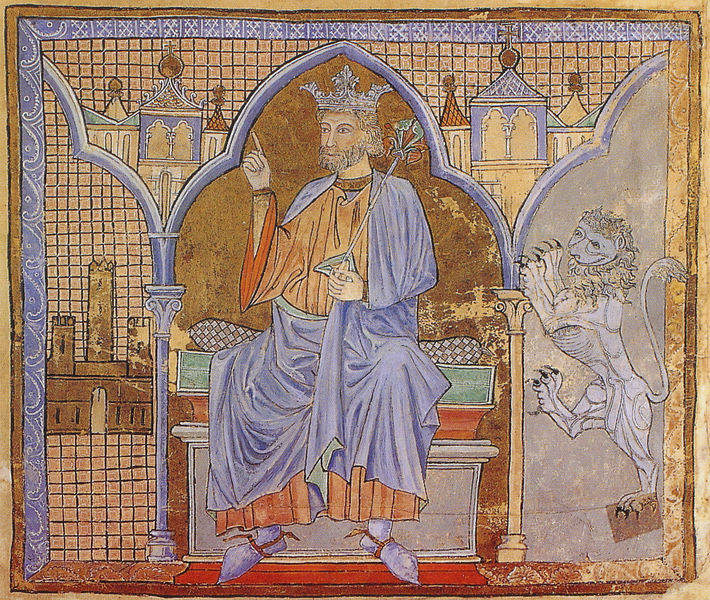
Titel: Tumbo A
Institution: Santiago de Compostela, Archivo de la Catedral
Schlagwörter: blau, sitzen, stadt, braun, fenster, finger, stuhl, säulen, malerei, england, gotik, krone, rechts, turm, mähne, giebel, kaiser, kissen, könig, thron, sitzt, zeigen, buch, burg, lilie, prister, fabel, mittelalter, kralle, löwe, viereck, zepter, szepter